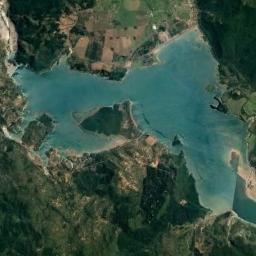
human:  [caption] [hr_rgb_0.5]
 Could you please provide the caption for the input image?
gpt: The lake lies in a mountainous area covered with vegetation and the water is blue .

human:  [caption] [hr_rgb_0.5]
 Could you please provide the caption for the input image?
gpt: An irregularly shaped pale blue lake surrounded by mountains with green vegetation .

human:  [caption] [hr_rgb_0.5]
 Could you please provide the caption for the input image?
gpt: There are many trees around the lake .

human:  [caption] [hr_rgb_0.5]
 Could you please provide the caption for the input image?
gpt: The lake blends with the green space .

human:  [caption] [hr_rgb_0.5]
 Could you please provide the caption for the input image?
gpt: There are green forests and some farmlands around the lake .